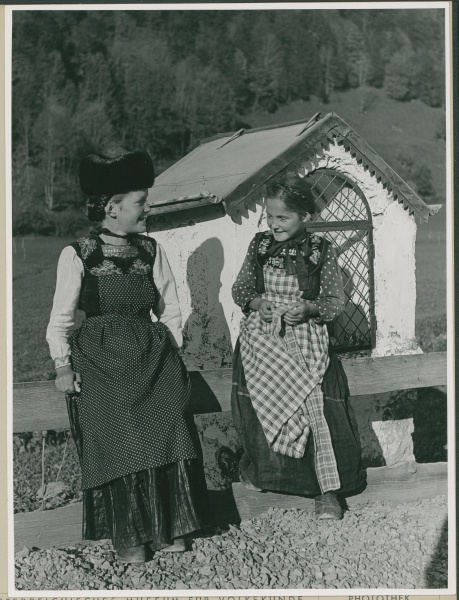
Institution: Österreichisches Museum für Volkskunde Wien
Schlagwörter: berg, schatten, umhang, bäume, landschaft, menschen, mädchen, holz, hut, kariert, kleid, kleider, schwarz, dach, haus, weg, wiese, zaun, gespräch, karo, rock, schleife, alt, band, stein, steine, feld, hügel, gitter, hütte, sonne, boden, land, familie, wald, kinder, schuppen, deutschland, kopfbedeckung, lächeln, schürze, schuhe, zöpfe, schotter, berge, hang, bank, kies, häuschen, wetter, spielen, zopf, foto, fotografie, lachen, karos, alpen, schwarzweiß, photo, tracht, kapelle, trachten, schrein, latte, tradition, juppe, schürtze, latz, marterl, altmodisch, kelider, arbeitskleidung, waldf, bregenzwerwälder handwerkskunst, splitt, karierd, mädczhen, #bank+, bankk, umhang lätzchen